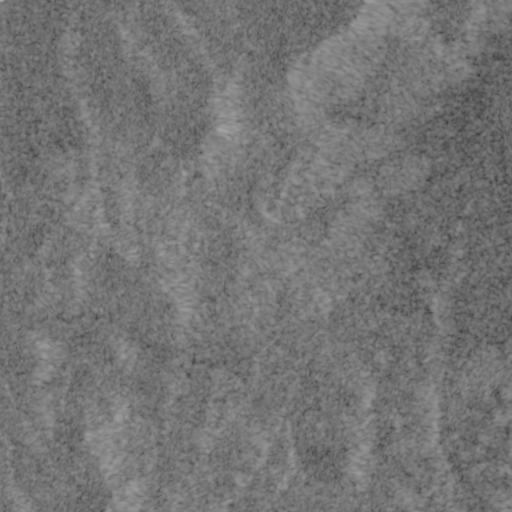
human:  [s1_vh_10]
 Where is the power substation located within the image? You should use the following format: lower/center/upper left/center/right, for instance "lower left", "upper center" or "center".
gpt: The power substation is located in the lower left of the image.
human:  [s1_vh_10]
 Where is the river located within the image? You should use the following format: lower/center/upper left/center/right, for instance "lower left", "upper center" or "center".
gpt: The river is located in the left of the image.
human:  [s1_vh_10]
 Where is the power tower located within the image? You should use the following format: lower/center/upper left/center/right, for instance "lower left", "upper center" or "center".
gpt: There is no power tower in the image.

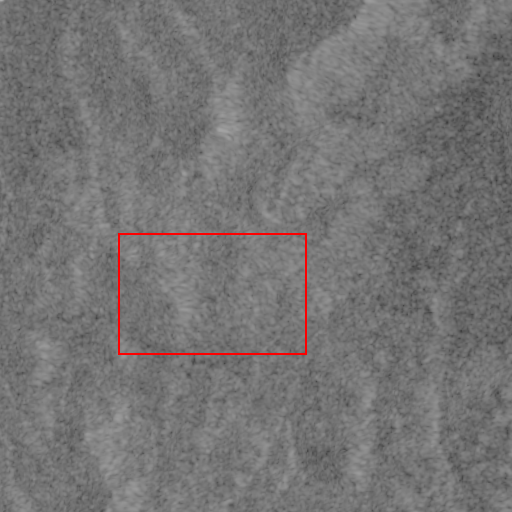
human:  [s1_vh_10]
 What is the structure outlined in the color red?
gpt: There is no red outline.
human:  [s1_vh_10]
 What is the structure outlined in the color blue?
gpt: There is no structure outlined in blue.